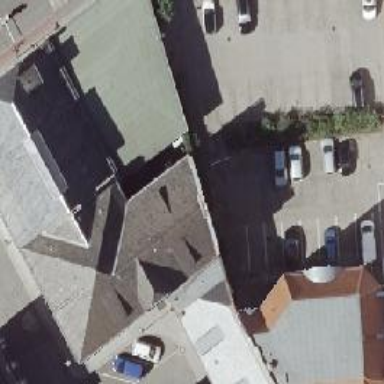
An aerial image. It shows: Building with black slate roof.